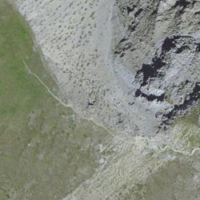
EUNIS habitat code: 48
Species observed at this site:
Saxifraga aizoides